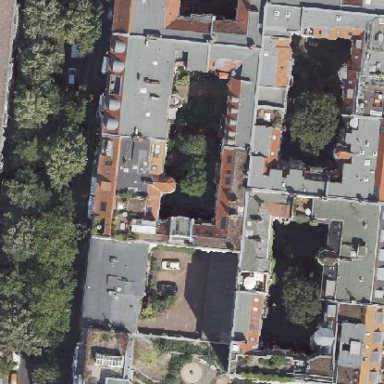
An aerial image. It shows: Building consisting of apartments with double saltbox roof made of roof tiles.